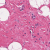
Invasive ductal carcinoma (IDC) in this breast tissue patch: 0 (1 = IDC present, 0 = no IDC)